【题型】填空题　【知识点】平面几何　【难度】easy
如图，在$\triangle ABC$中，$D$，$E$分别在$AB$，$AC$上，且$\dfrac{AD}{AB} = \dfrac{AE}{AC} = \dfrac{1}{3}$，则$\overrightarrow{DE} = \underline{\quad\quad\quad\quad}\overrightarrow{BC}$。

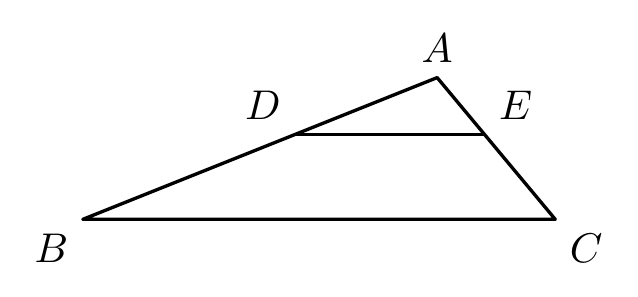
【解答】
【答案】$\dfrac{1}{3}$

【分析】由题知$\triangle ADE \backsim \triangle ABC$，$\dfrac{DE}{BC} = \dfrac{1}{3}$，进而得$\overrightarrow{DE} = \dfrac{1}{3}\overrightarrow{BC}$。

【解析】解：$\because \dfrac{AD}{AB} = \dfrac{AE}{AC} = \dfrac{1}{3}$，$\angle A = \angle A$，

$\therefore \triangle ADE \backsim \triangle ABC$。

$\therefore \dfrac{DE}{BC} = \dfrac{1}{3}$。又$\overrightarrow{DE}$与$\overrightarrow{BC}$同向，$\therefore \overrightarrow{DE} = \dfrac{1}{3}\overrightarrow{BC}$。

故答案为：$\dfrac{1}{3}$。